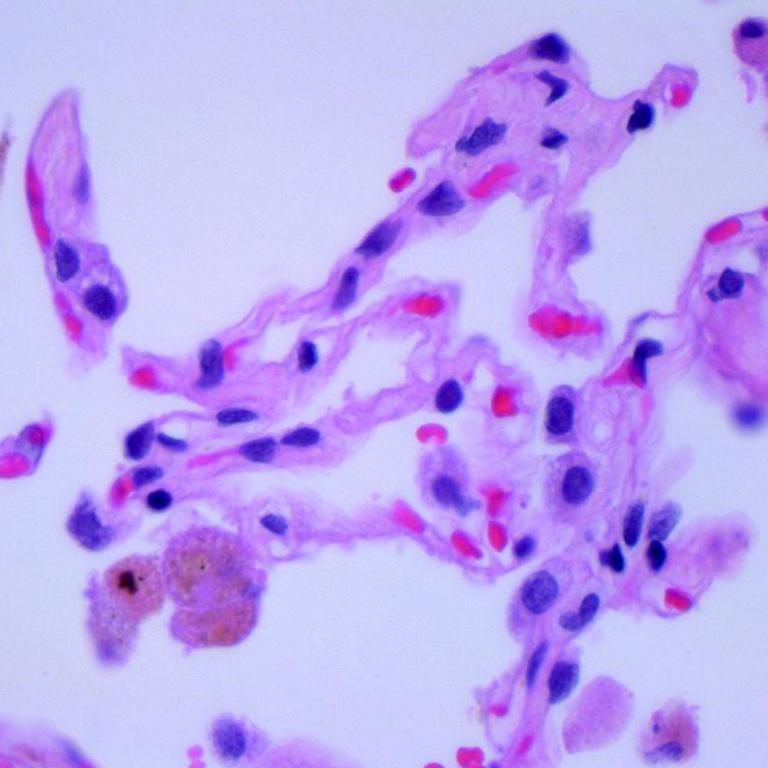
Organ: lung
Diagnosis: benign